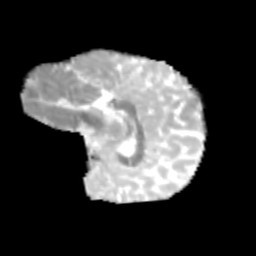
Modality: MD
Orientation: sagittal
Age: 11
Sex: female
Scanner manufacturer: siemens
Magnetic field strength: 3 T
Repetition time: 3.8 s
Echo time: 0.07 s